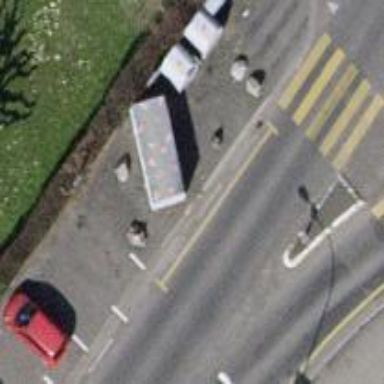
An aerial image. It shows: Block barrier.